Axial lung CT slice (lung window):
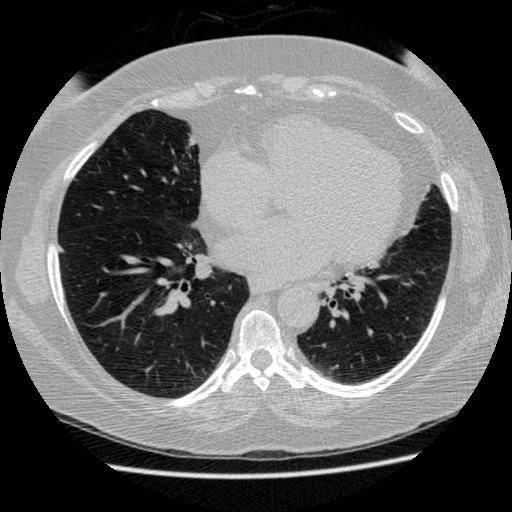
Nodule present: no